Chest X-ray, PA view. Patient: 50 years old, sex M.
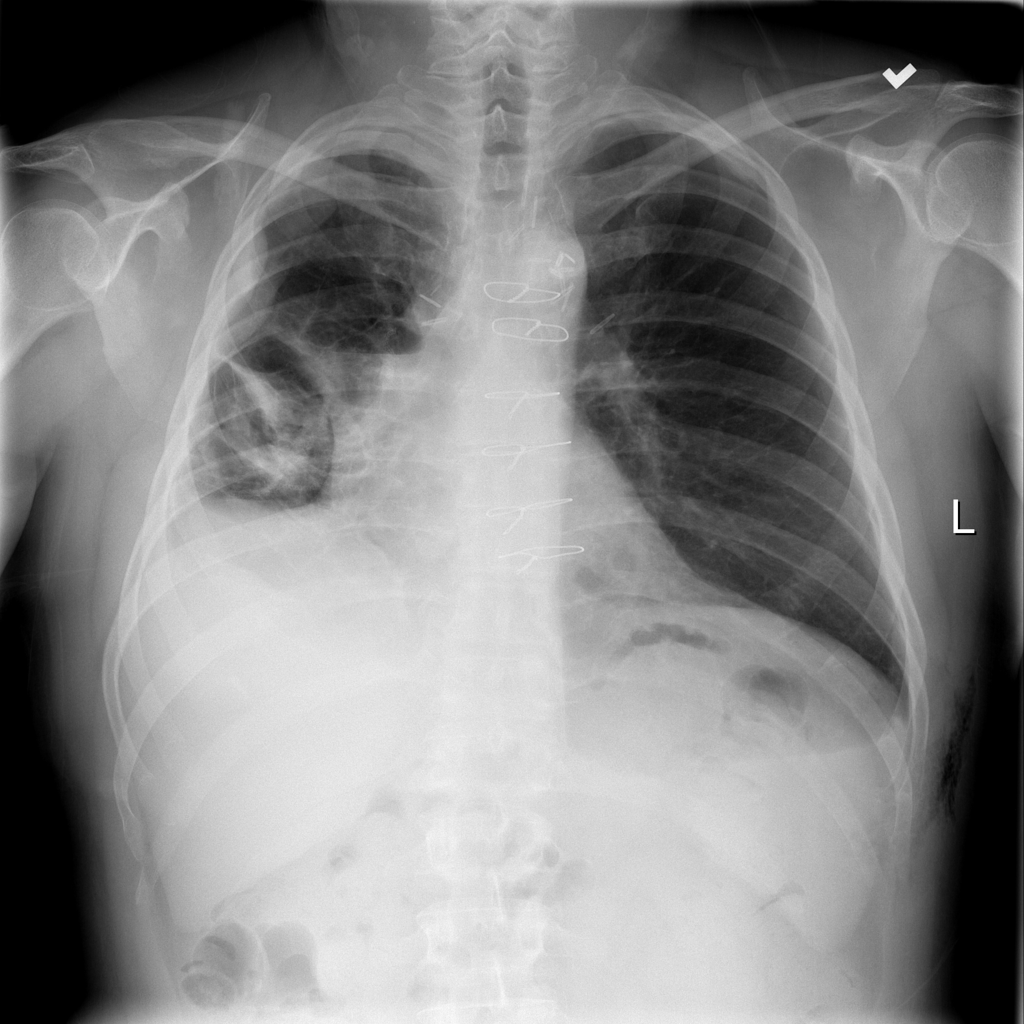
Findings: Infiltration, Pneumothorax